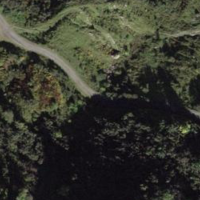
EUNIS habitat code: 23
Species observed at this site:
Caltha palustris